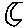
Label: moon